Question: I have a DB like this that I generated from EF:

Now I'd like to add a "fielduserinput" entity so I write the following code:
'''
public bool AddValueToField(string field, string value, string userId)
{
//adds a value to the db
var context = new DBonlyFieldsContainer();
var fieldSet = (from fields in context.fieldSet
where fields.fieldName.Equals(field)
select fields).SingleOrDefault();
var userSet = (from users in context.users
where users.id.Equals(userId)
select users).SingleOrDefault();
var inputField = new fielduserinput { userInput = value, field = fieldSet, user = userSet };
return false;
}
'''
Obviously it's not finished but I think it conveys what I'm doing.
Is this really the right way of doing this? My goal is to add a row to fielduserinput that contains the value and references to user and field. It seems a bit tedious to do it this way. I'm imagining something like:
'''
public bool AddValueToField(string userId, string value, string fieldId)
{
var context = new db();
var newField = { field.fieldId = idField, userInput = value, user.id = userId }
//Add and save changes
}
'''
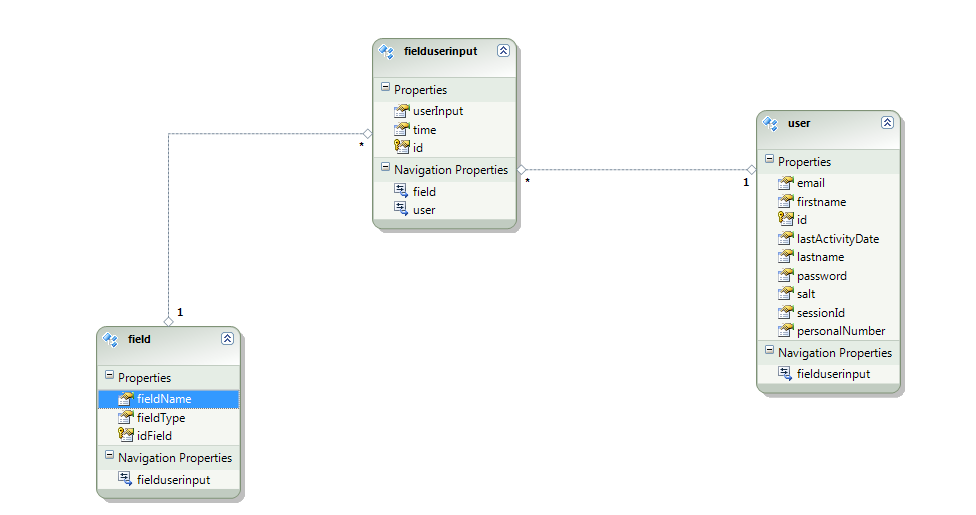
Answer: For older versions of EF, I think you're doing more or less what needs to be done. It's one of the many reasons I didn't feel EF was ready until recently. I'm going to lay out the scenario we have to give you another option.
We use the <URL> and then decide if you want to upgrade. Keep in mind it's a CTP not an RC, so considerable changes could be coming. But if you're starting to write a new application, I highly recommend reading some about it before getting too far.
With the code first approach, it is possible to create models that contain properties for a reference to another model and a property for the id of the other model (User & UserId). When configured correctly setting a value for either the reference or the id will set the id correctly in the database.
Take the following class ...
'''
public class FieldUserInput{
public int UserId {get;set;}
public int FieldId {get;set;}
public virtual User User {get;set;}
public virtual Field Field {get;set;}
}
'''
... and configuration
'''
public class FieldUserInputConfiguration{
public FieldUserInputConfiguration(){
MapSingleType(fli => new {
userid = fli.UserId,
fieldid = fli.FieldId
};
HasRequired(fli => fli.User).HasConstraint((fli, u)=>fli.UserId == u.Id);
HasRequired(fli => fli.Field).HasConstraint((fli, f)=>fli.FieldId == f.Id);
}
}
'''
You can write the code...
'''
public void CreateField(User user, int fieldId){
var context = new MyContext();
var fieldUserInput = new FieldUserInput{ User = user, FieldId = fieldId };
context.FieldUserInputs.Add(fieldUserInput);
context.SaveChanges();
}
'''
... or vice versa with the properties and everything will work out fine in the database. Here's a <URL> on full configuration of EF.
Another point to remember is that this level of configuration is not necessary. Code first is possible to use without any configuration at all if you stick to the standards specified in the first set of posts referenced. It doesn't create the prettiest names in the database, but it works.
Not a great answer, but figured I'd share.